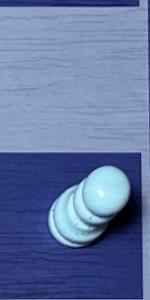
Label: Pawn_White